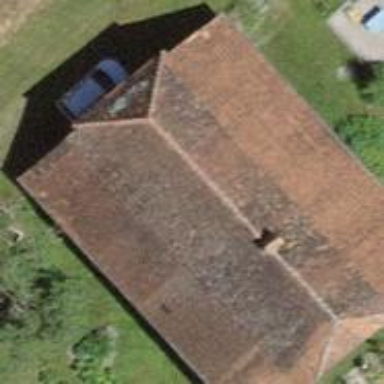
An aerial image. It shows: Farm building.